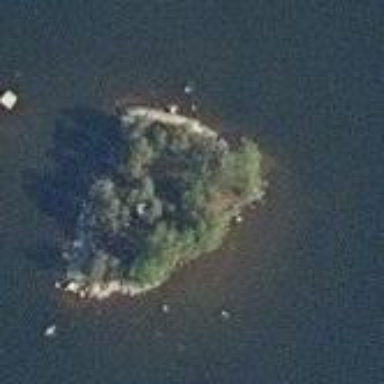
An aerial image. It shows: Image showing island.